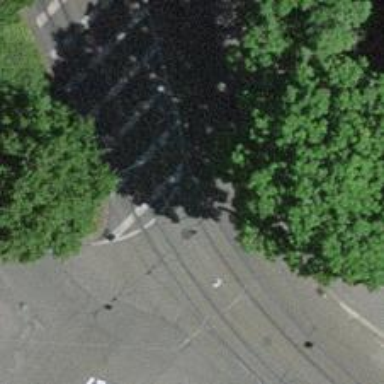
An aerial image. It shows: Tram level crossing on the railway.